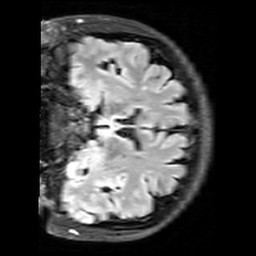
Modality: FLAIR
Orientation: coronal
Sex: female
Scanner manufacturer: siemens
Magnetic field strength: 3 T
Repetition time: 10 s
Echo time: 0.09 s